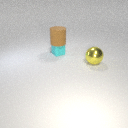
large yellow metal sphere to the right of small cyan rubber cube